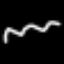
Label: squiggle